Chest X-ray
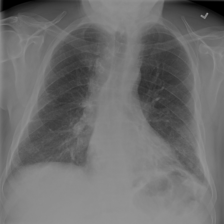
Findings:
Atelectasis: negative
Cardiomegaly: negative
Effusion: negative
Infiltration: negative
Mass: negative
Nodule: negative
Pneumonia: negative
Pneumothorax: negative
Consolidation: negative
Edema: negative
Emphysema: negative
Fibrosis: negative
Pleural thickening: negative
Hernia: negative